Aerial crown-view tile of a tropical tree (Barro Colorado Island, Panama), acquired 20241112:
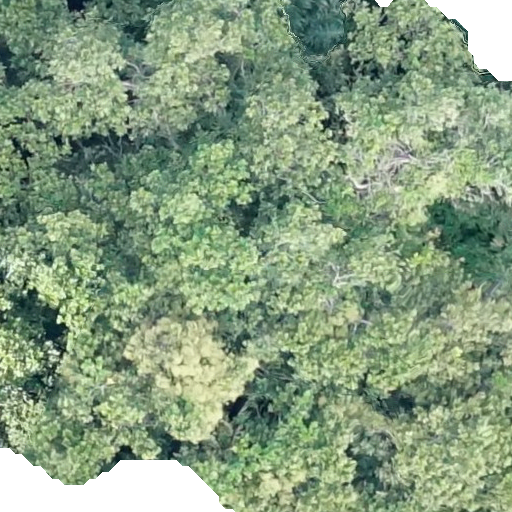
Species: Anacardium excelsum
GBIF accepted scientific name: Anacardium excelsum
Crown area: 591.276 m²